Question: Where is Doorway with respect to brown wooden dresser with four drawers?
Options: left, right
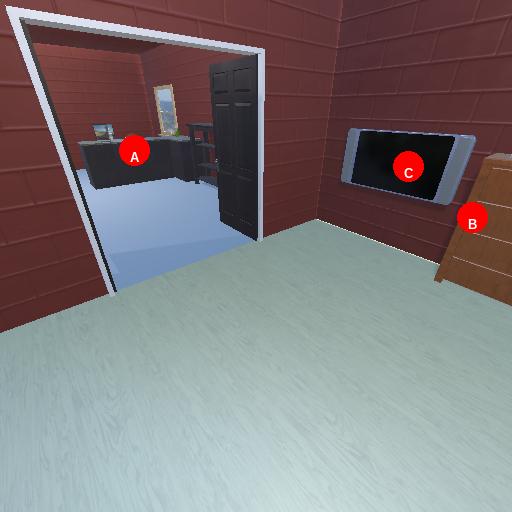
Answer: left